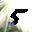
Label: 5